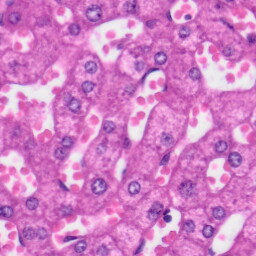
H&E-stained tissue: Liver